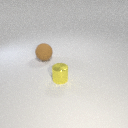
large brown rubber sphere to the left of small yellow metal cylinder